Field crop: maize
Growth stage: 2
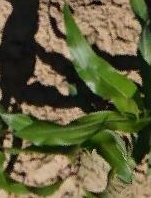
Species: maize